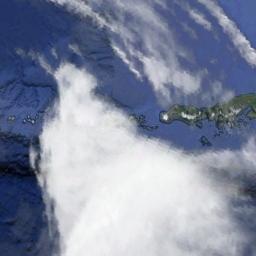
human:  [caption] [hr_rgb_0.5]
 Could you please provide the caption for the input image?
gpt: The stratus clouds are located above the surface of the sea and some islands are at sea .

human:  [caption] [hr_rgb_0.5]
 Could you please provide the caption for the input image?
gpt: The white cloud is above blue sea and green island .

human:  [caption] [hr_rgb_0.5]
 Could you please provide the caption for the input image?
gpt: Large white clouds on blue sea .

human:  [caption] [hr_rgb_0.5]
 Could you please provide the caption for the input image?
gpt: There is a heavy cloud above the brown farmland .

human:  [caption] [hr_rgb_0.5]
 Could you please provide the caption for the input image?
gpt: There are thick white clouds over some islands .